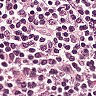
Metastatic tissue present: no